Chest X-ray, PA view. Patient: 36 years old, sex M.
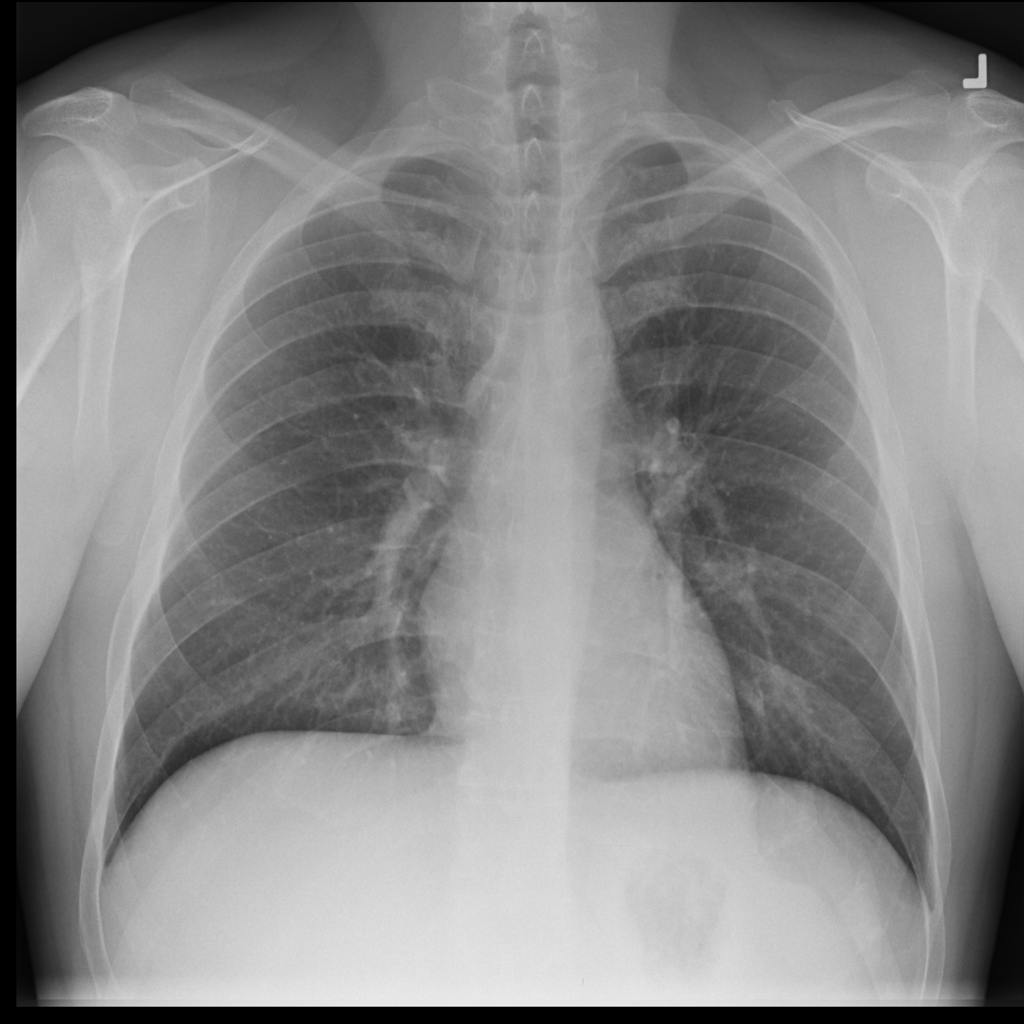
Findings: No Finding